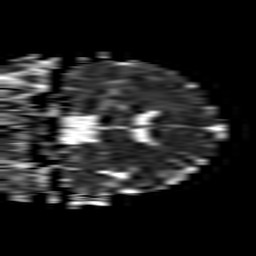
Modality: ADC
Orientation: coronal
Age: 20
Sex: female
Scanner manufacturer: philips
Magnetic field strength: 1.5 T
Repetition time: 3.412 s
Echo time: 0.06922 s